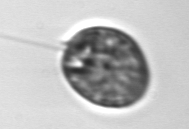
Label: Prorocentrum